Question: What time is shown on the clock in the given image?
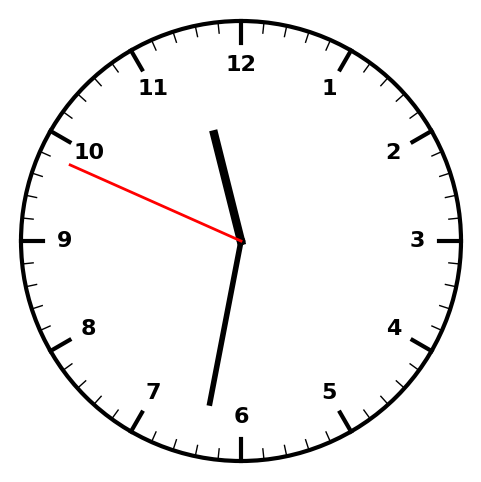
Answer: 11:31:49